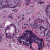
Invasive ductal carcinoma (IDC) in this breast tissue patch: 1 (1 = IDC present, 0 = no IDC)